Question: i have installed ckeditor into my asp.mvc project, now i need to implement just some of the options that are implemented. How do i define the config file or what i have wrong in it?
'''
<link href="../../ckeditor/contents.css" rel="stylesheet" type="text/css"></link>
<script src="../../ckeditor/ckeditor.js" type="text/javascript"></script>
<script src="../../../../ckeditor/config.js" type="text/javascript"></script>
<textarea class="ckeditor" cols="20" id="Article_Text" name="Article.Text" rows="2">
</textarea>
'''
how ever this still render with default settings.
and my ckeditor config.js
'''
CKEditor1.editorConfig = function( config )
{
// Define changes to default configuration here. For example:
config.language = 'cz';
config.uiColor = '#FFF';
};
CKEditor1.config.toolbar = new object[]
{
new object[] { "Source" },
new object[] { "Bold", "Italic", "Underline", "Strike", "-", "Subscript", "Superscript" },
new object[] { "NumberedList", "BulletedList", "-", "Outdent", "Indent" },
"/",
new object[] { "Styles", "Format", "Font", "FontSize", "TextColor", "BGColor", "-", "About" },
};
'''

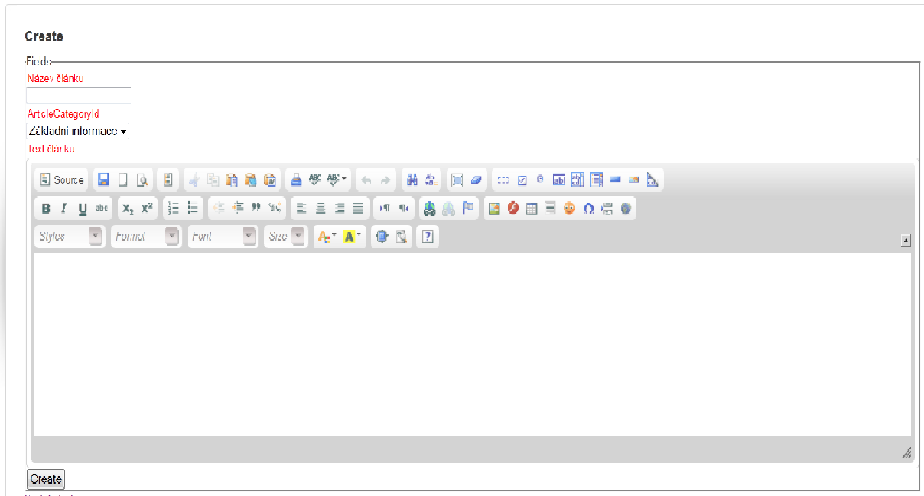
Answer: i have found the basic solution
'''
<script src="../../Scripts/jquery-1.4.1.js" type="text/javascript"></script>
<script src="../../ckeditor/ckeditor.js" type="text/javascript"></script>
<script src="../../ckeditor/adapters/jquery.js" type="text/javascript"></script>
<script src="../../ckeditor/config.js" type="text/javascript"></script>
<script type="text/javascript">
$(function() {
var config =
{
height: 180,
width: 515,
linkShowAdvancedTab: false,
scayt_autoStartup: true,
enterMode: Number(2),
toolbar_Full: [['Styles', 'Bold', 'Italic', 'Underline', 'SpellChecker', 'Scayt', '-', 'NumberedList', 'BulletedList'],
['Link', 'Unlink'], ['Undo', 'Redo', '-', 'SelectAll']]
};
$('#editor').ckeditor(config);
});
</script>
<textarea name="myTextArea" id="editor">
To learn more about ASP.NET MVC visit <a href="http://asp.net/mvc" title="ASP.NET MVC Website">http://asp.net/mvc</a>.
</textarea>
'''